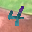
Label: 4